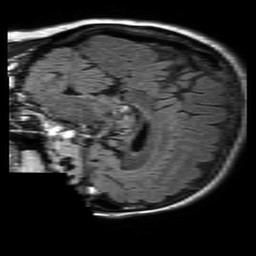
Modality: FLAIR
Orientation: sagittal
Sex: female
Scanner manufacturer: philips
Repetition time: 11 s
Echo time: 0.125 s